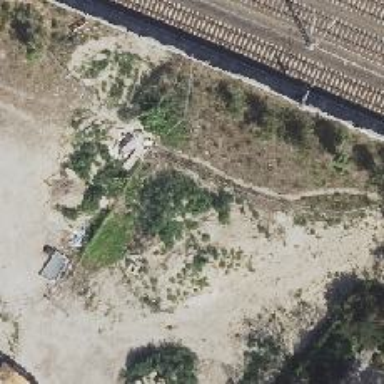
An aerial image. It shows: Abandoned power structure.